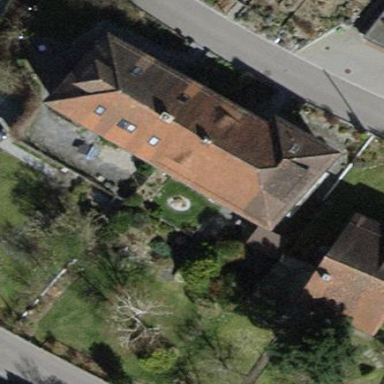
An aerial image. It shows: Building with tiled roof.